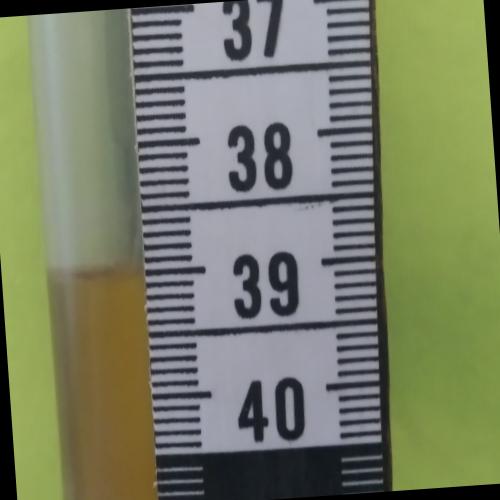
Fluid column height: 39.0 cm